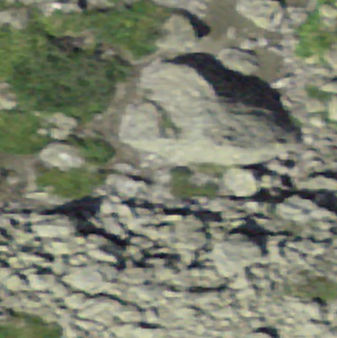
Label: bouldering_area